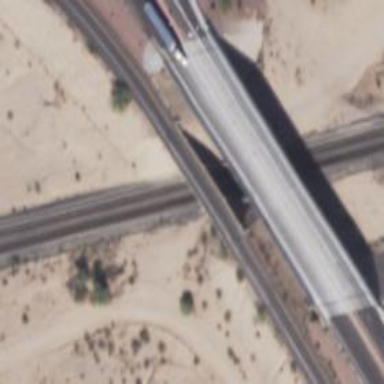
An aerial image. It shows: Asphalt bridge on trunk link highway.